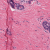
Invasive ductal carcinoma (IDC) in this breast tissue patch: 0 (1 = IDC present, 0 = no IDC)